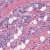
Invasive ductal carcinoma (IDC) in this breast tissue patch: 1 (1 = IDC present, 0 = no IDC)